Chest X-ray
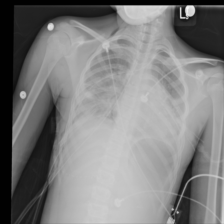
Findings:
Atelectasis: negative
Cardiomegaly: negative
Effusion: negative
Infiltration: negative
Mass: negative
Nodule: negative
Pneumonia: negative
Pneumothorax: negative
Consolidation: negative
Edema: negative
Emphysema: positive
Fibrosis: negative
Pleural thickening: negative
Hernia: negative